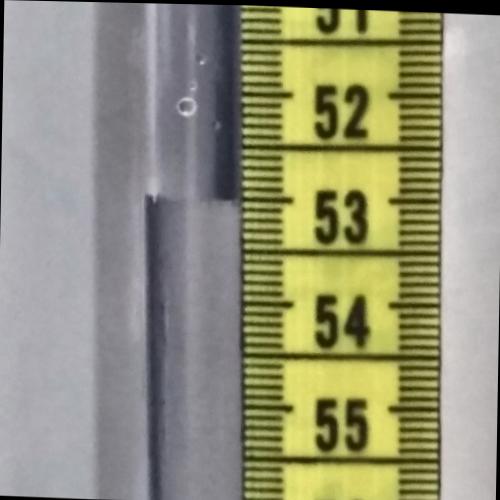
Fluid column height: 53.0 cm